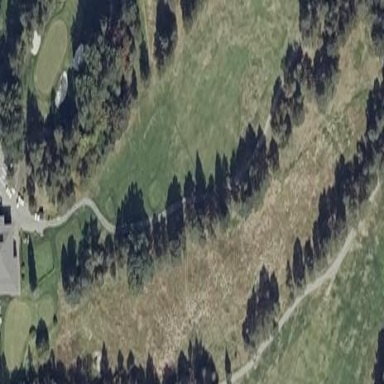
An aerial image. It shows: Golf rough area.